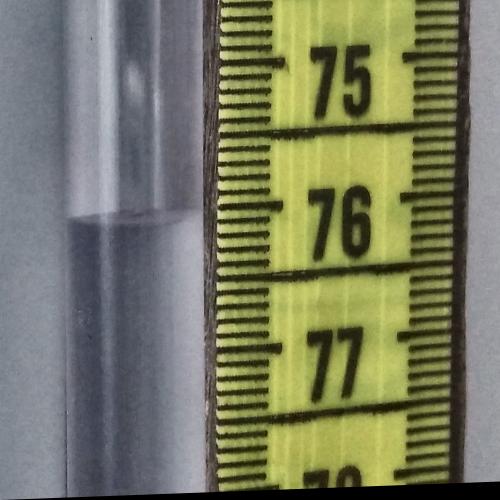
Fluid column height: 76.0 cm